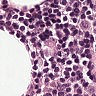
Metastatic tissue present: yes